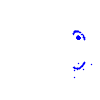
Particle: pion